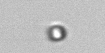
Label: nanoplankton_mix